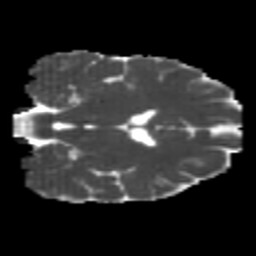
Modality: MD
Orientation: coronal
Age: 23
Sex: female
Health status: healthy
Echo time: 0.074 s